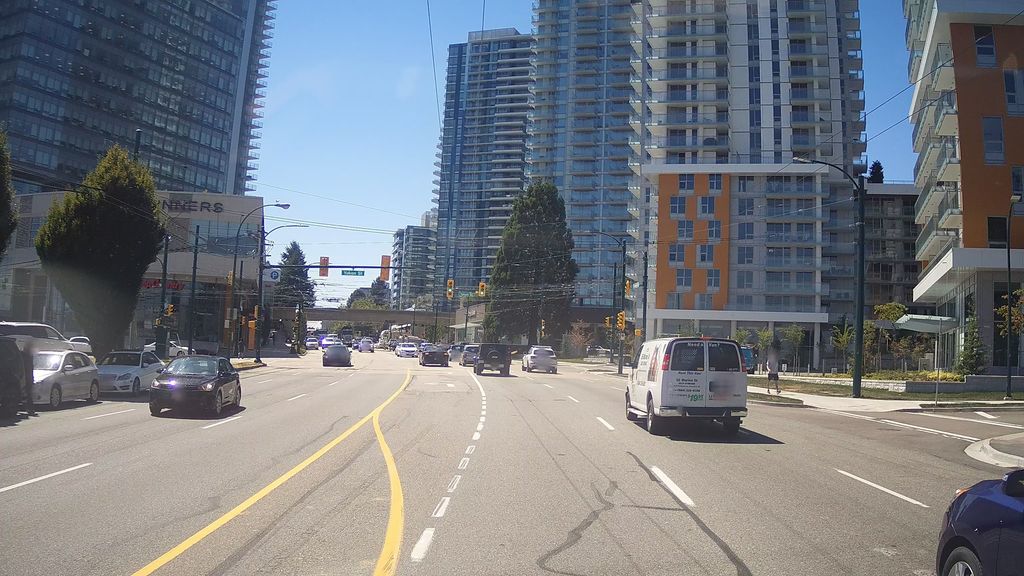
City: vancouver